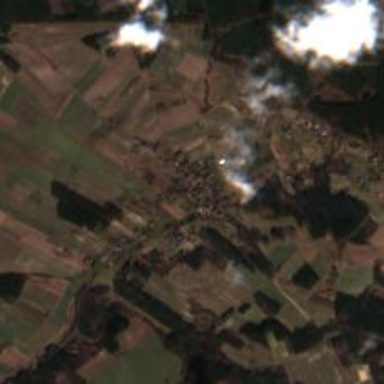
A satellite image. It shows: Village.